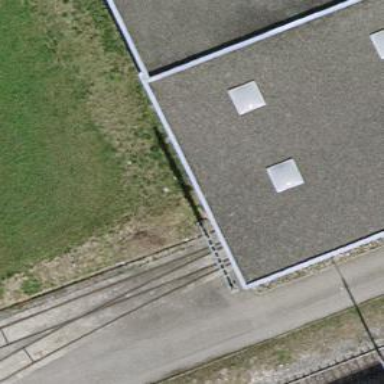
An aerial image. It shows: Single railway spur track.